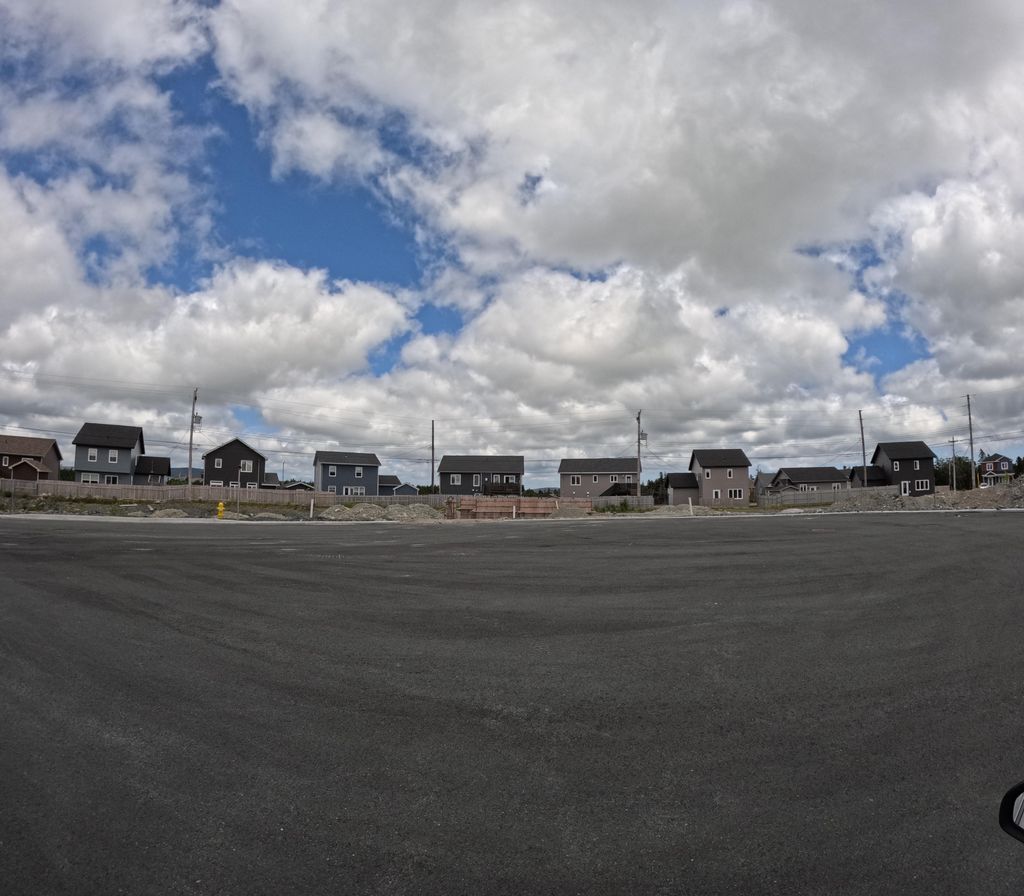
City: st_johns